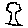
Label: tree